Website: bh-photo
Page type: receipt
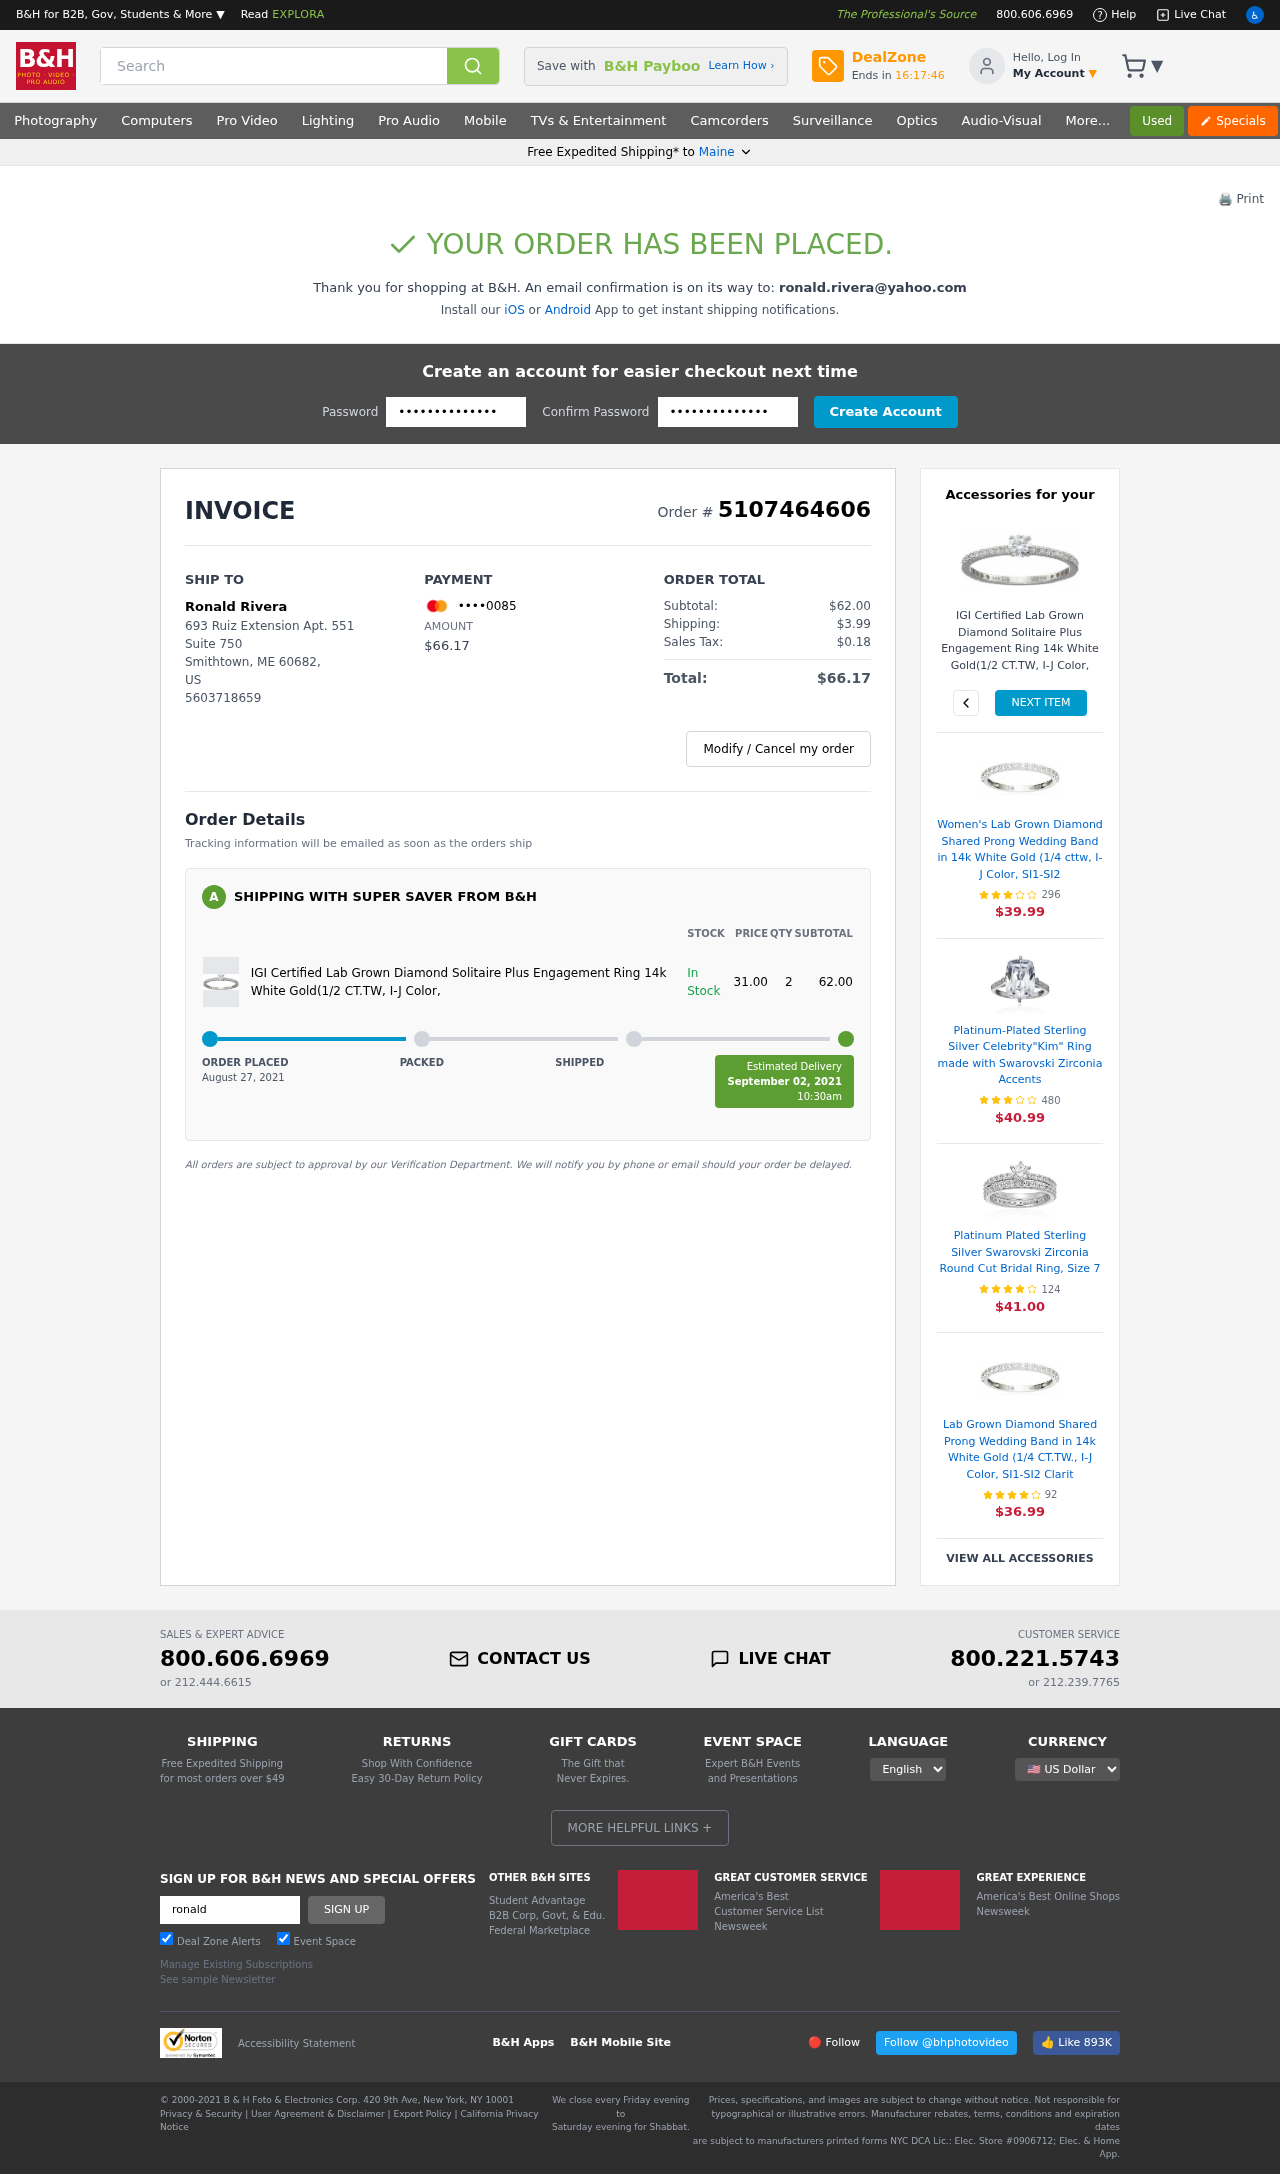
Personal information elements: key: PII_CARD_LAST4
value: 0085
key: PII_CITY
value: Smithtown
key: PII_EMAIL
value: ronald.rivera@yahoo.com
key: PII_FULLNAME
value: Ronald Rivera
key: PII_PHONE
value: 5603718659
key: PII_POSTCODE
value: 60682
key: PII_STATE
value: Maine
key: PII_STATE_ABBR
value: ME
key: PII_STREET
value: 693 Ruiz Extension Apt. 551
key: PII_STREET2
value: Suite 750
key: PII_COUNTRY_CODE
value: US
Product elements: key: PRODUCT1_NAME
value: IGI Certified Lab Grown Diamond Solitaire Plus Engagement Ring 14k White Gold(1/2 CT.TW, I-J Color,
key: PRODUCT1_PRICE
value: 31
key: PRODUCT1_QUANTITY
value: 2
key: PRODUCT1_NAME2
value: IGI Certified Lab Grown Diamond Solitaire Plus Engagement Ring 14k White Gold(1/2 CT.TW, I-J Color,
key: PRODUCT2_NAME
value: Women's Lab Grown Diamond Shared Prong Wedding Band in 14k White Gold (1/4 cttw, I-J Color, SI1-SI2
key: PRODUCT2_NUM_RATINGS
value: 296
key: PRODUCT2_PRICE
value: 39.99
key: PRODUCT3_NAME
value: Platinum-Plated Sterling Silver Celebrity"Kim" Ring made with Swarovski Zirconia Accents
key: PRODUCT3_NUM_RATINGS
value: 480
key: PRODUCT3_PRICE
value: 40.99
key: PRODUCT4_NAME
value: Platinum Plated Sterling Silver Swarovski Zirconia Round Cut Bridal Ring, Size 7
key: PRODUCT4_NUM_RATINGS
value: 124
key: PRODUCT4_PRICE
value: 41.00
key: PRODUCT5_NAME
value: Lab Grown Diamond Shared Prong Wedding Band in 14k White Gold (1/4 CT.TW., I-J Color, SI1-SI2 Clarit
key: PRODUCT5_NUM_RATINGS
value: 92
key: PRODUCT5_PRICE
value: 36.99
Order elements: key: ORDER_ID
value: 5107464606
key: ORDER_TOTAL
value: $66.17
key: ORDER_SUBTOTAL
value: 62.00
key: ORDER_SUBTOTAL
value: $62.00
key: ORDER_SHIPPING_COST
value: $3.99
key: ORDER_TAX
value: $0.18
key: ORDER_DATE
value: August 27, 2021
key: ORDER_DELIVERY_DATE
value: September 02, 2021
Search elements: key: HEADER_SEARCH
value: Search